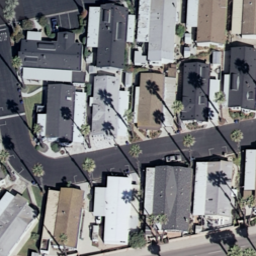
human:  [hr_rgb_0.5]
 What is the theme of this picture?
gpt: mobile home park

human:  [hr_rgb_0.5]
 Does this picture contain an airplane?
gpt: no

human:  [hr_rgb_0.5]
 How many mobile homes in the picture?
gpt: fifteen

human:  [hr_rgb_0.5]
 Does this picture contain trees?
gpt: yes

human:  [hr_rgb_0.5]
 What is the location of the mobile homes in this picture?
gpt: up and bottom